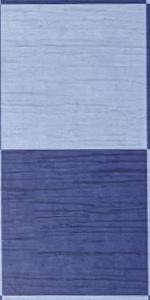
Label: Empty